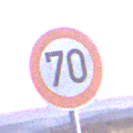
Verkehrszeichen: Geschwindigkeit70
Umgebung: Outdoor, Nature
Tageszeit: SunriseSunset
Wetter: Clear
Licht: Natural
Jahreszeit: NotSpecified
Kontrast: LowContrast